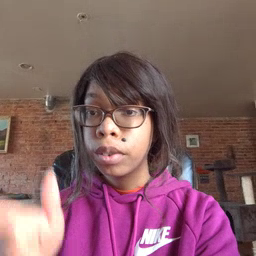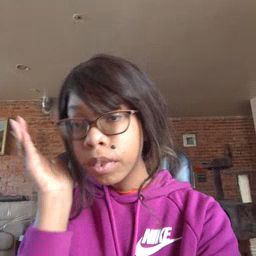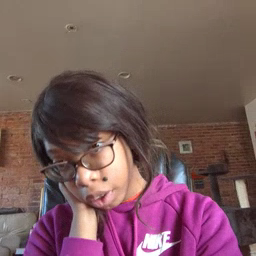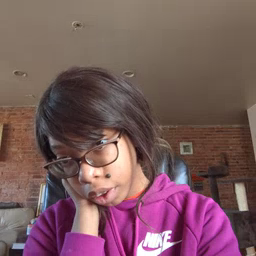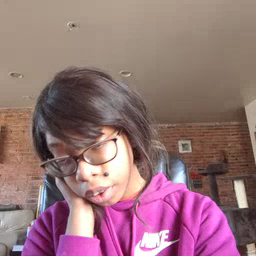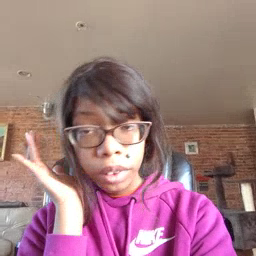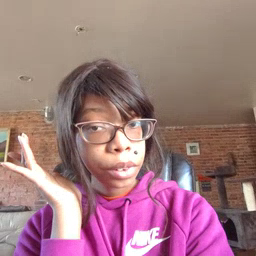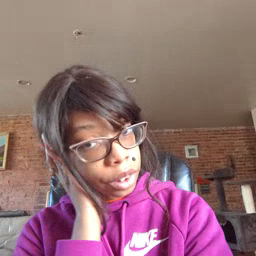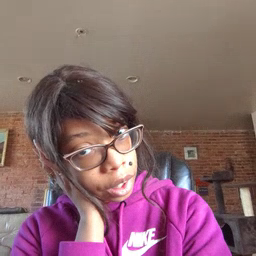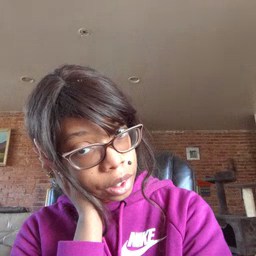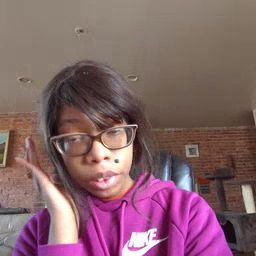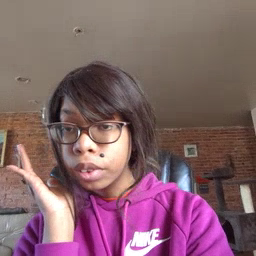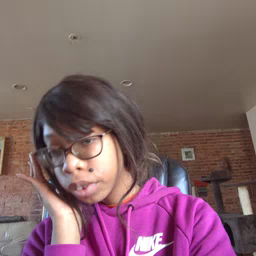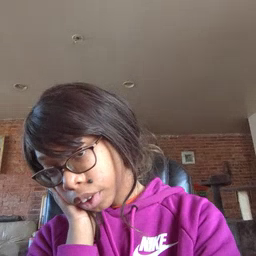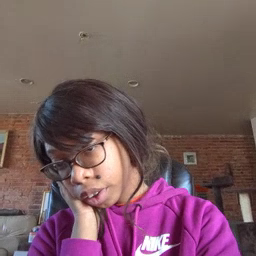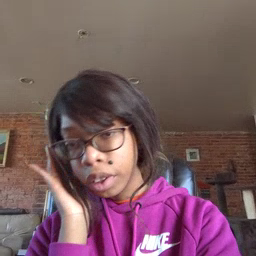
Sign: bed